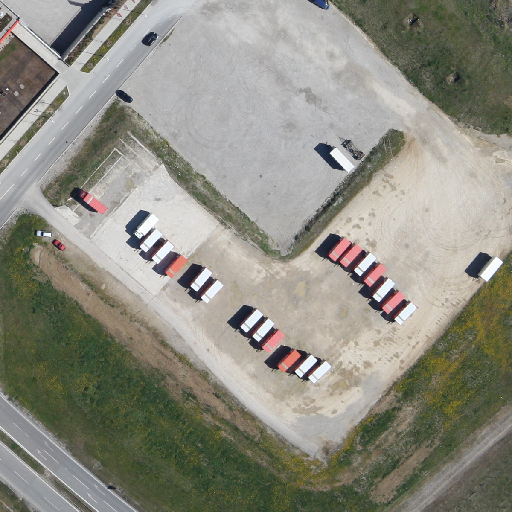
Referring expression: light-duty vehicle in the parking area